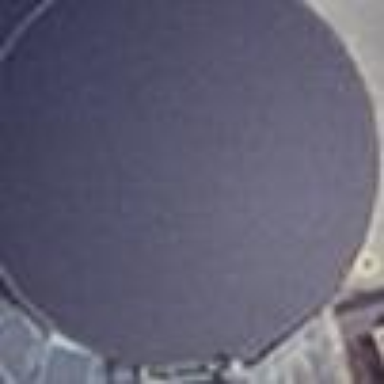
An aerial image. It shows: Silo.